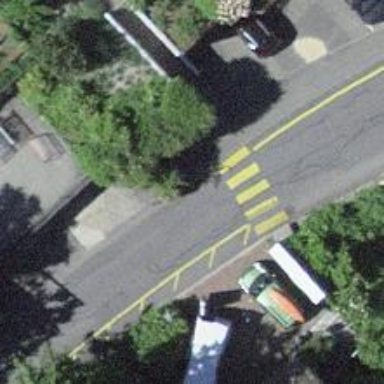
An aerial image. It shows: Uncontrolled zebra crossing with zebra markings.